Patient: sex M, age 45
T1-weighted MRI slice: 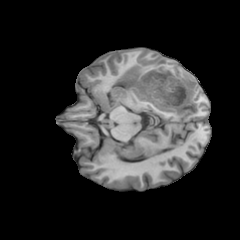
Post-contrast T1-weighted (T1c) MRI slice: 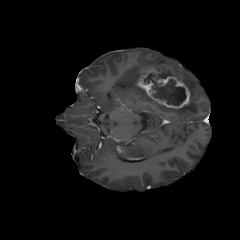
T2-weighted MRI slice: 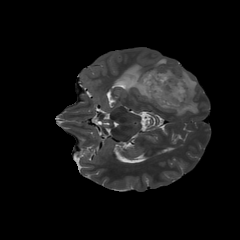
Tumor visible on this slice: yes
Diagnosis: Glioblastoma, IDH-wildtype
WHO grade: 4